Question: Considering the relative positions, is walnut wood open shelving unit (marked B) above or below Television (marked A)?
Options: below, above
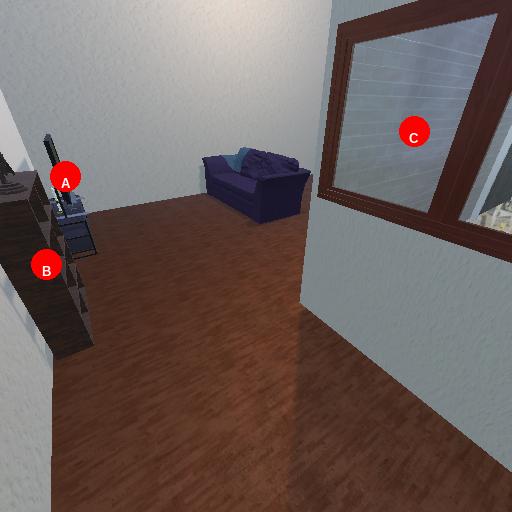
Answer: below